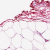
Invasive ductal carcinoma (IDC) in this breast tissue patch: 0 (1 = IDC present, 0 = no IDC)